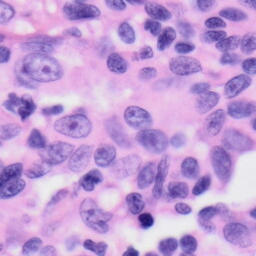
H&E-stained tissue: Skin